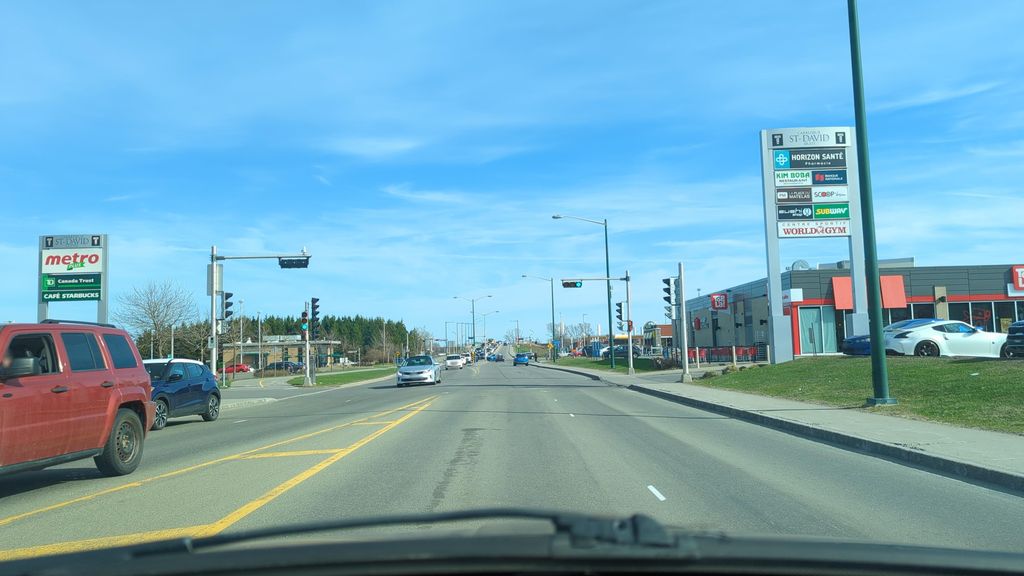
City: quebec_city